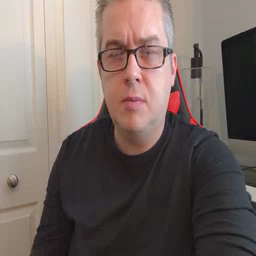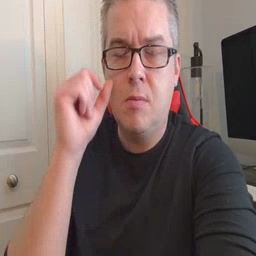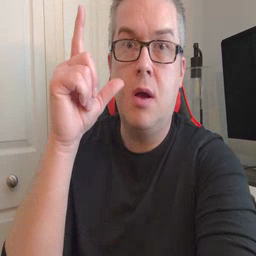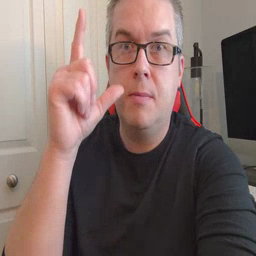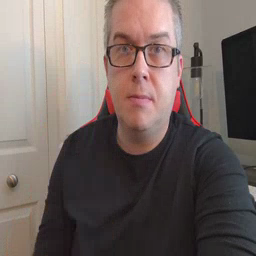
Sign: wake